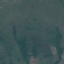
Land use / land cover class: Pasture